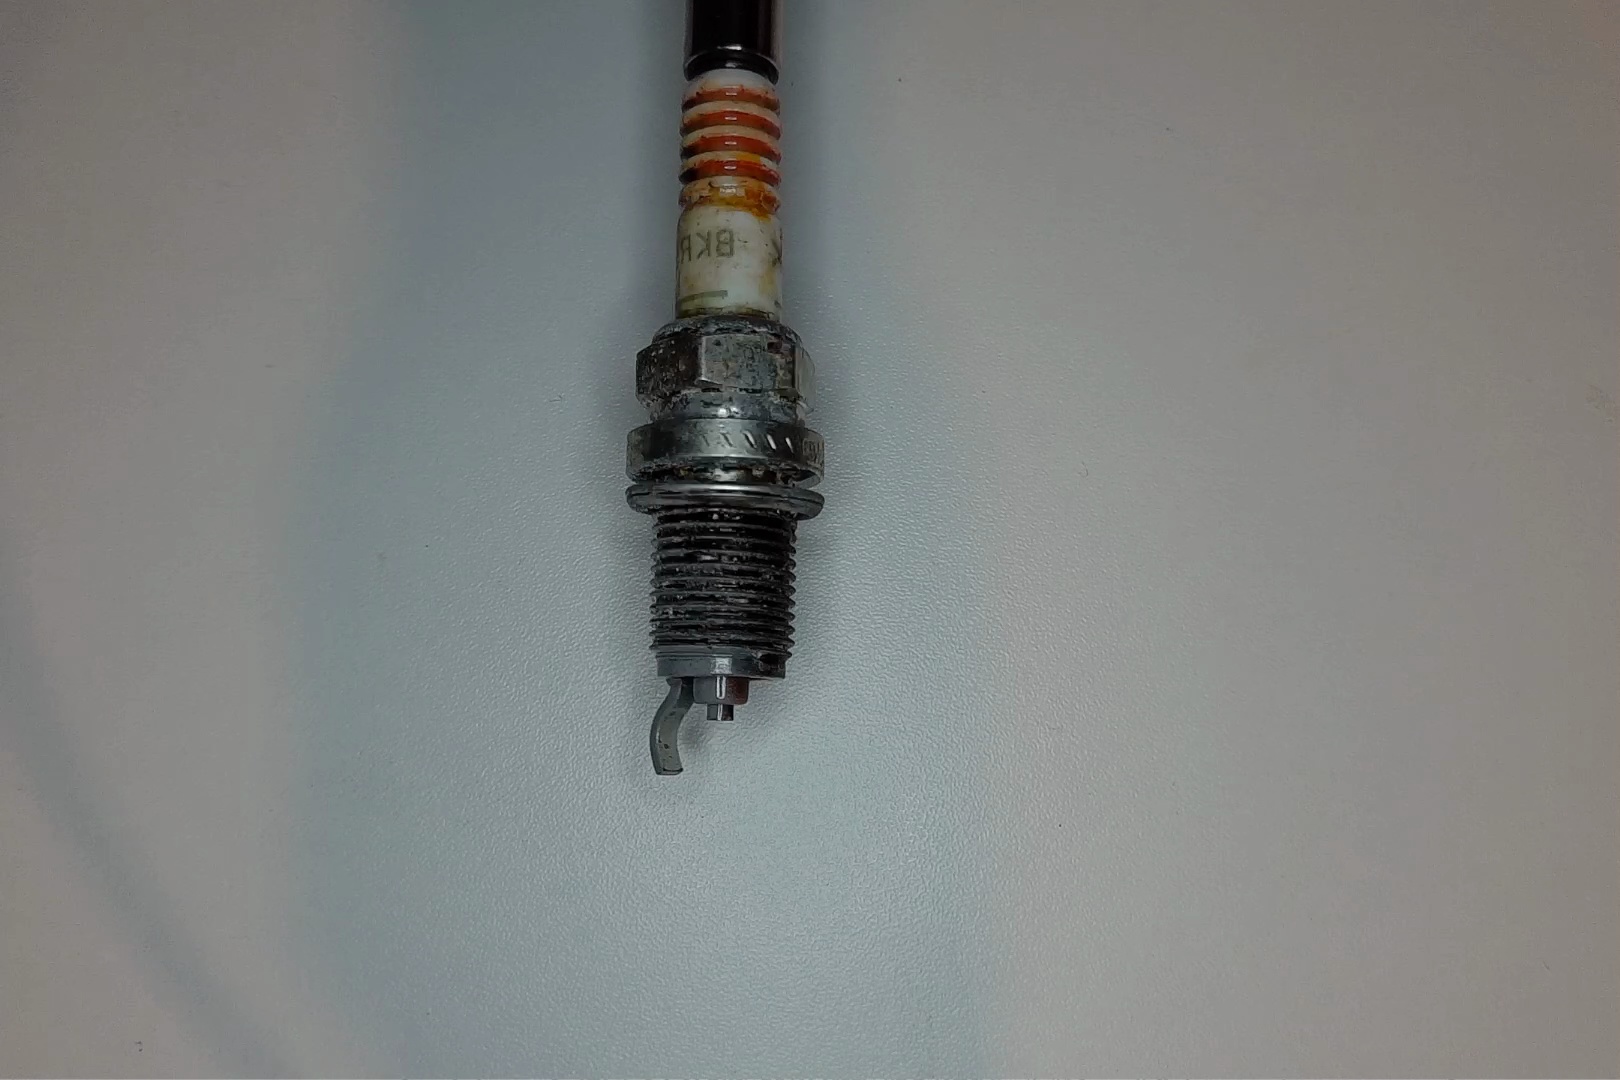
Label: anomaly